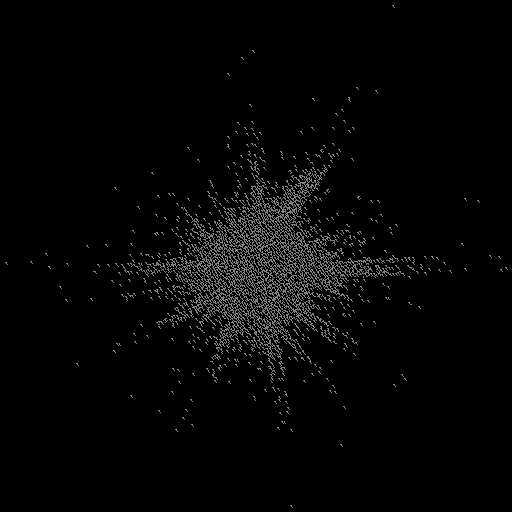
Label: star